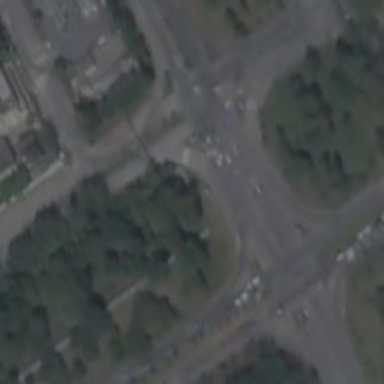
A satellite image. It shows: Cloverleaf junction with trunk link highway.